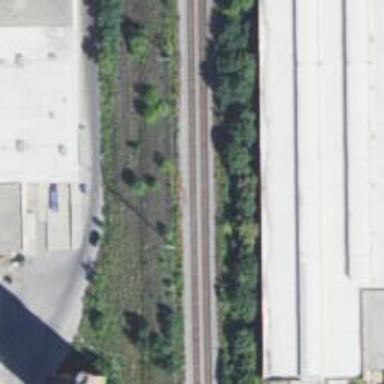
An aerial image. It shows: Disused railway siding.